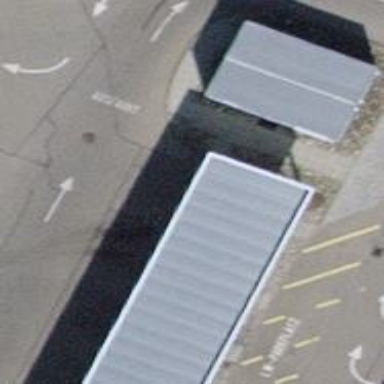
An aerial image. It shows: Car wash facility.